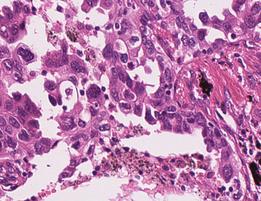
Tumor epithelial tissue: yes
Tumor-associated stroma tissue: yes
Normal tissue: no